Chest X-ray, AP view. Patient: 54 years old, sex M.
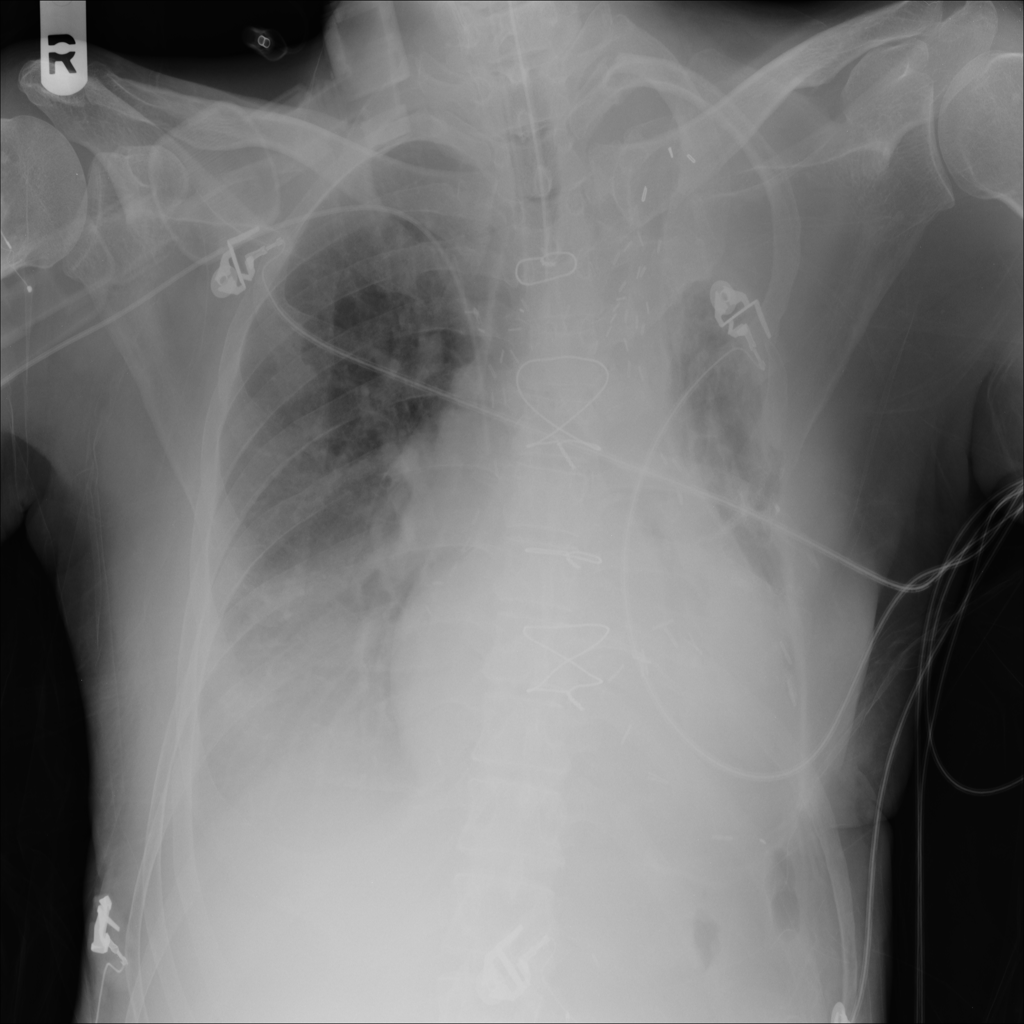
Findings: Effusion